Question: I have a button that loads a report for print into an "invisible" iframe inside a div and prints that iframe; the user presses a button to print the report (contained on a different page) without changing pages or any visual disruption aside from the print dialog. It works in Chrome and Firefox but not IE. In IE the parent page is printed in full, and a tiny messed up iframe is inserted at the bottom of the page (where I'm loading the iframe).
Here's the empty div without content, it's there so I have an ID tagged place to style and stick content with Javascript:
'''
<div id="printerDiv"></div>
'''
Here's the javascript function, onClick of my button this function fires and inserts my print page into an iframe inside printerDiv, after loading this page it prints:
'''
function printPage(url) {
var div = document.getElementById("printerDiv");
div.innerHTML = '<iframe src="'+url+'" onload=this.contentWindow.print();>
</iframe>';
}
'''
Here's the CSS hiding the div. I'm using absolute positioning to shift it off the visible screen area. I used to use display:none, but Firefox was unable to print iframes styled that way:
'''
#printerDiv{
position:absolute;
left:-9999px;
}
'''
When I print in IE it prints the full page, and then at the bottom, where '#printerDiv' is, I get this little iframe:

So the content's being loaded, but it's not printing just the iframe, and it's not hiding the iframe properly either. Any other content I insert into '#printerDiv' is hidden properly, only the iframe displays like that.
I've tried all solutions in <URL> in my Javascript function: using 'self.prin't, using 'document.parentWindow.print', changing the styles on the printerDiv to 0px height/width doesn't work either.
I'm welcome to solutions that don't use iframes (IE seems to have massive issues with them) but I need this ability to load content not visible on screen and print it directly via a button.
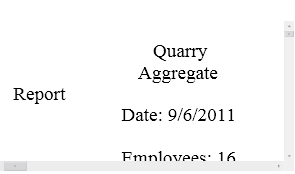
Answer: you can try something like this:
use something like jQuery's <URL> to put the report inside the '#printerDiv' and differenciate it with CSS
on your CSS you have
'''
#printerDiv{display:none;}
@media print{
body *{display:none;}
#printerDiv{display:block;height:100%;width:100%}
}
'''
and the print button javascript
'''
$('#printerDiv').empty().load(url, function(){
window.print();
}); //or whatever library/pure js you like
'''